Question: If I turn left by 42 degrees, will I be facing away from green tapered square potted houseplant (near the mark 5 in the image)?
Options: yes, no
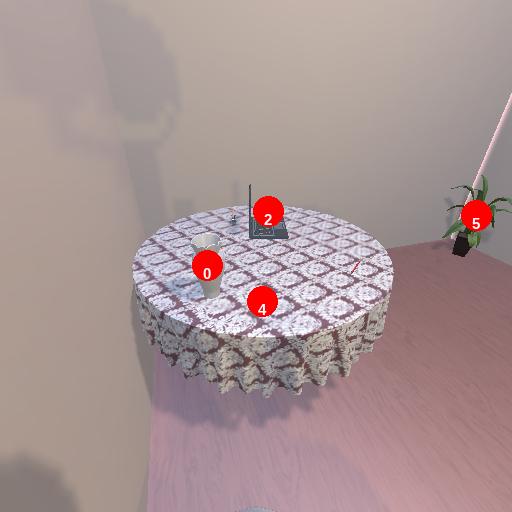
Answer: yes